Question: I'm playing around with the new Google +1 button and I've attempted to set up a simple demo of it.
This is my code:
'''
<html>
<head>
<title>Plus One</title>
</head>
<body>
<!-- Place this tag where you want the +1 button to render -->
<g:plusone callback="plus_one_callback" href="http://www.testurl.com/"></g:plusone>
<!-- Place this tag after the last plusone tag -->
<script type="text/javascript">
(function() {
var po = document.createElement('script'); po.type = 'text/javascript'; po.async = true;
po.src = 'https://apis.google.com/js/plusone.js';
var s = document.getElementsByTagName('script')[0]; s.parentNode.insertBefore(po, s);
})();
function plus_one_callback(){
alert('callback');
}
</script>
</body>
</html>
'''
However it does not render the button and there is no error message in my console.
Here is a screengrab of my firebug net panel:

Anyone know why this happens?
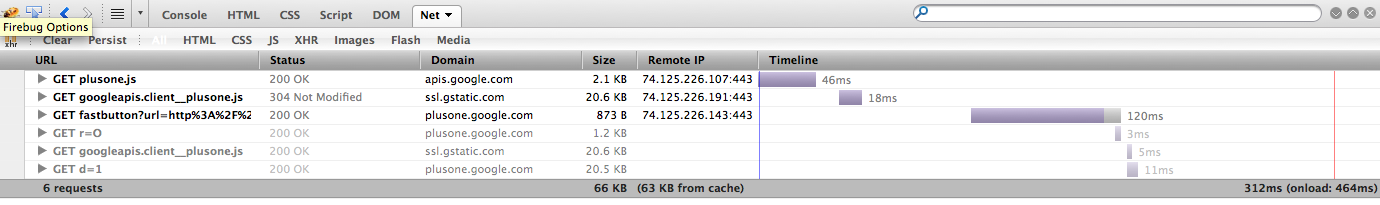
Answer: It won't work because as of Firefox 3 you can't run external JS scripts locally. Or to be more exact, you'll run into problems when firefox sees "file://" in the url. This question was also answered <URL>. It probably would work if you used another browser.
If you really need this kind of stuff to work locally, however, there is a solution. You can install <URL> to run a local server.